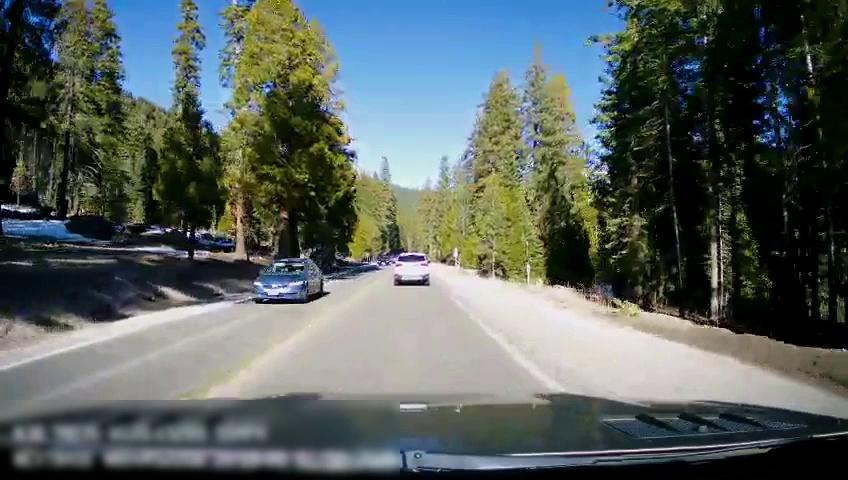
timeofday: Day
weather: Sunny
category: Drivable Space
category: Vehicles | Car
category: Vehicles | SUV
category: Lanes | Opposite Lane
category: Lanes | Current Lane